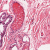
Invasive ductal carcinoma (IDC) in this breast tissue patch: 0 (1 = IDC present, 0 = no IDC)